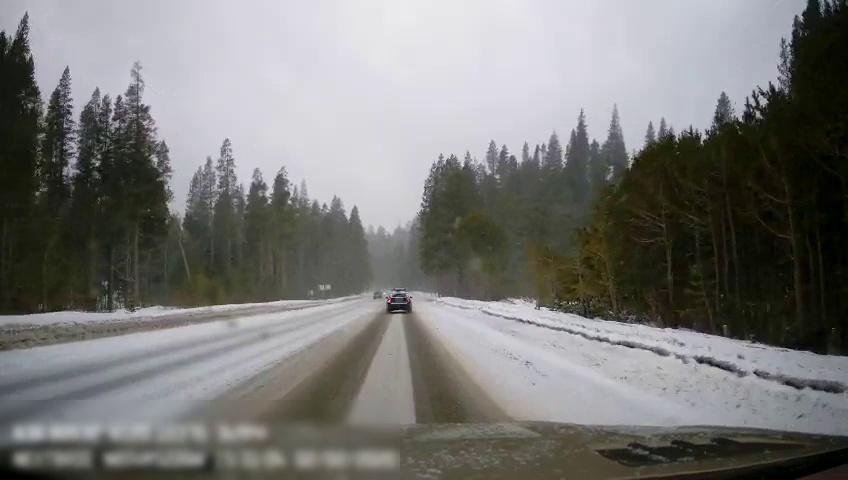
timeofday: Day
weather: Snowy
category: Drivable Space
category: Vehicles | SUV